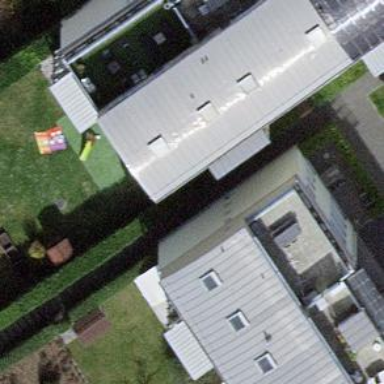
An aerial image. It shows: Garden enclosed by fence.